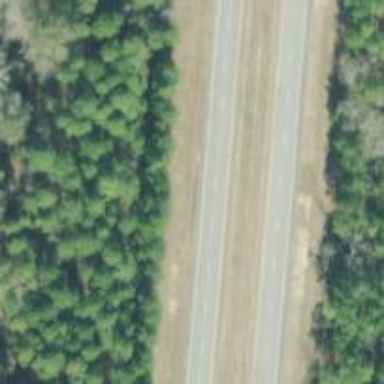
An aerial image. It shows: Asphalt road classified as trunk highway.